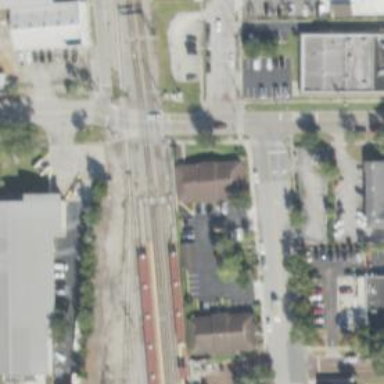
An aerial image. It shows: Railway crossing.